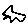
Label: star